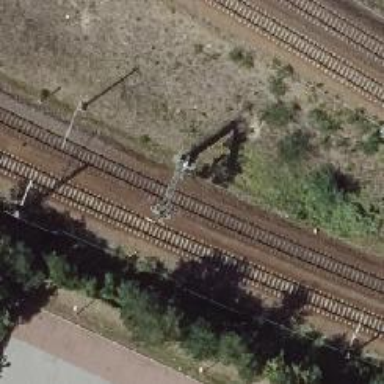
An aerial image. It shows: Railway signal.